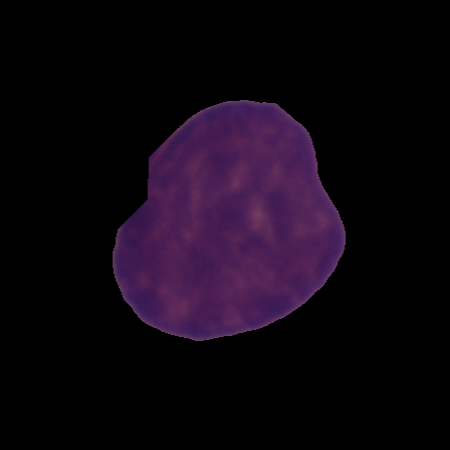
Label: cancer